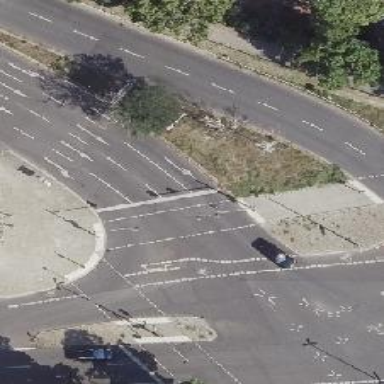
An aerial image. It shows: Road with traffic signals.